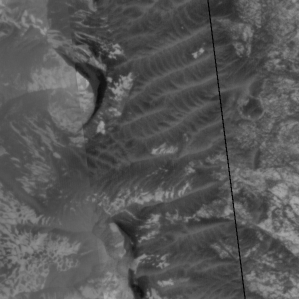
Label: non_frost